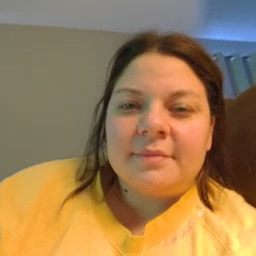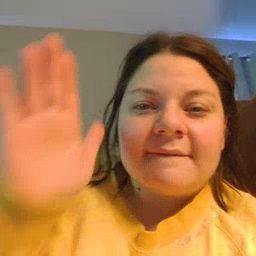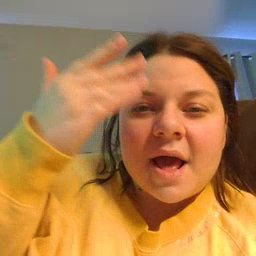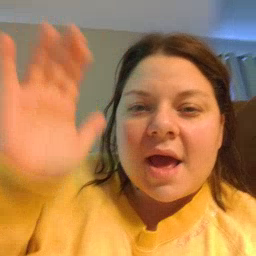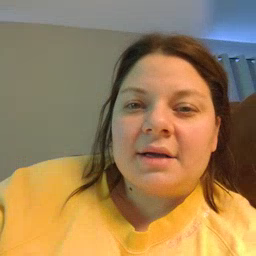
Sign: flag